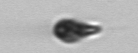
Label: Euglena